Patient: sex M, age 51
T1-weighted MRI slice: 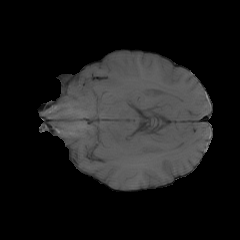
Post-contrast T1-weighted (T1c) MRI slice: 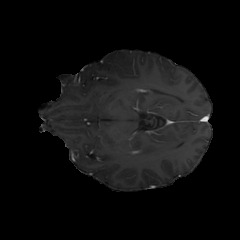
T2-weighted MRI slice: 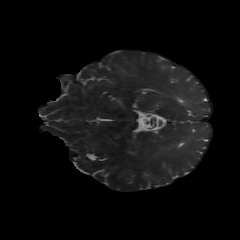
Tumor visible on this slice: no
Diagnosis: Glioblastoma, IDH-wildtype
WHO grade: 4